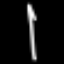
Label: line